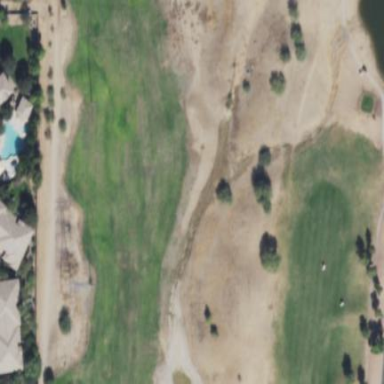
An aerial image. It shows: Driving range for golf on grass.